【题型】选择题　【知识点】平面几何　【难度】easy
如图, 已知 $\angle 1=50^\circ$, 要使 $a // b$, 那么 $\angle 2$ 等于( )

A. $40^\circ$

B. $130^\circ$

C. $50^\circ$

D. $120^\circ$
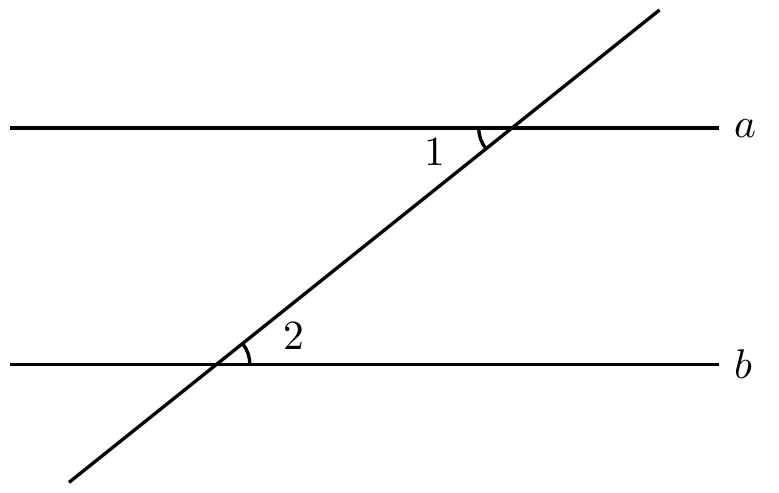
【解答】
解：假设 $a // b$,

$\because \angle 1 = \angle 2$,

$\because \angle 1 = 50^\circ$,

$\therefore \angle 2 = 50^\circ$。

故选：C。